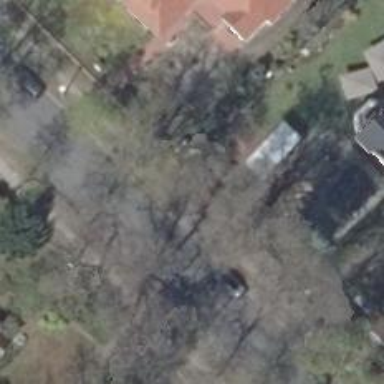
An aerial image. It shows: Avenue lined with broadleaved deciduous trees.